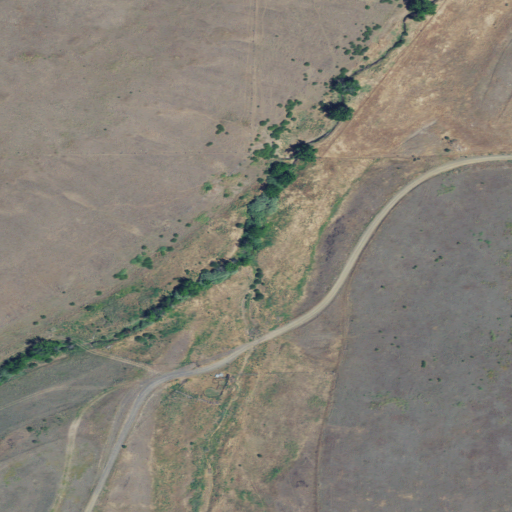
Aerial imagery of valley in Oregon named Dry Hollow containing grassland, shrub, open development, and cultivated crops